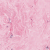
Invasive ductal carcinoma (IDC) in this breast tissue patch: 0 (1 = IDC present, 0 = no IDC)